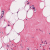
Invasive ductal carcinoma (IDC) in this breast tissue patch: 0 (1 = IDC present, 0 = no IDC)